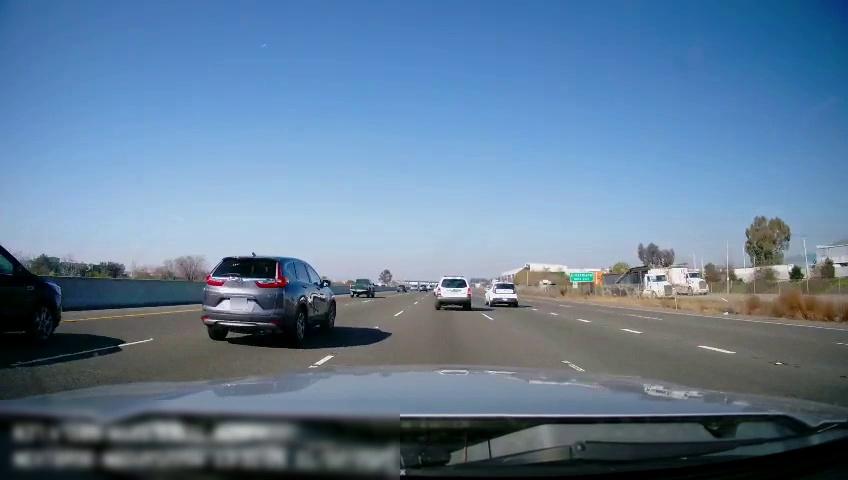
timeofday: Day
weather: Sunny
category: Drivable Space
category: Vehicles | Truck
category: Vehicles | Truck
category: Vehicles | Truck
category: Vehicles | Van
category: Vehicles | SUV
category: Vehicles | Car
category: Vehicles | Car
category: Vehicles | Truck
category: Vehicles | SUV
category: Vehicles | SUV
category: Vehicles | SUV
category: Lanes | Current Lane
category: Lanes | Current Lane
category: Lanes | Alternate Lane
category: Lanes | Alternate Lane
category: Lanes | Alternate Lane
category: Lanes | Alternate Lane
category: Lanes | Alternate Lane
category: Traffic | Signs